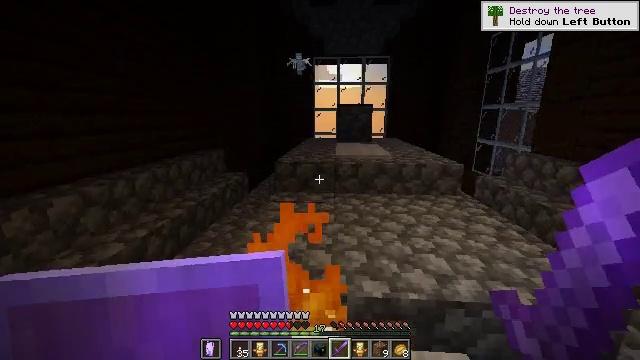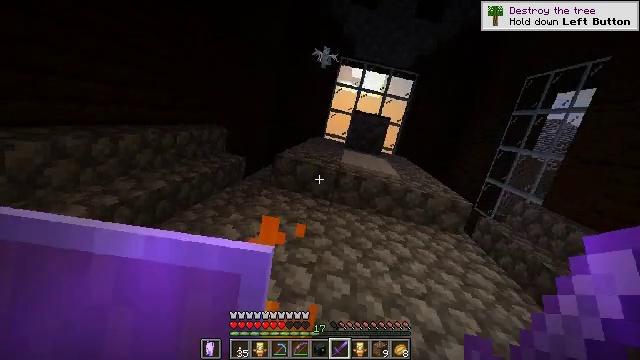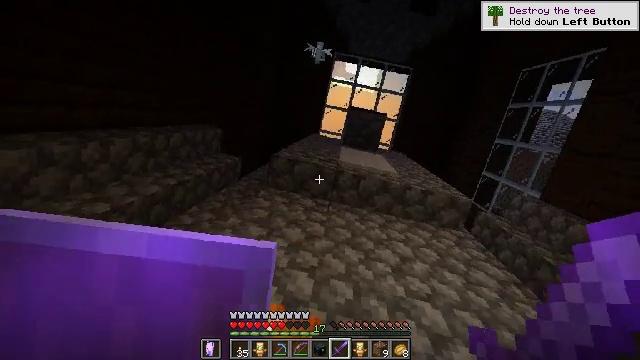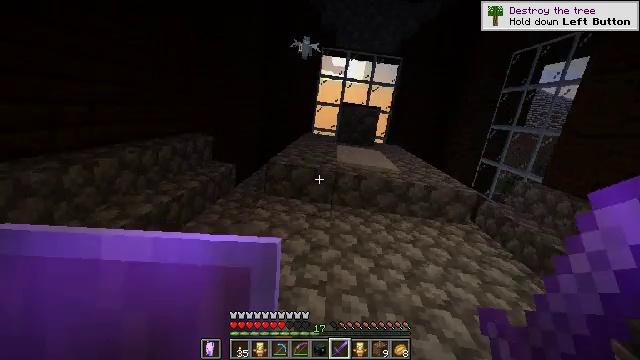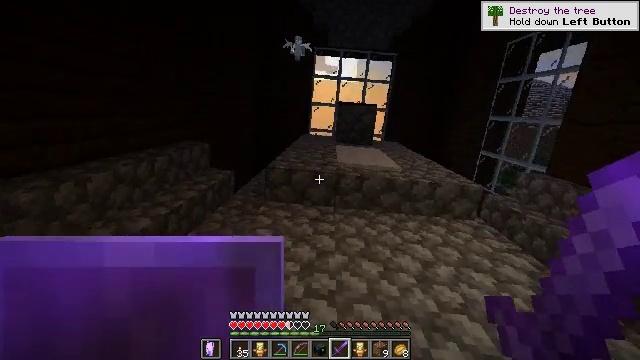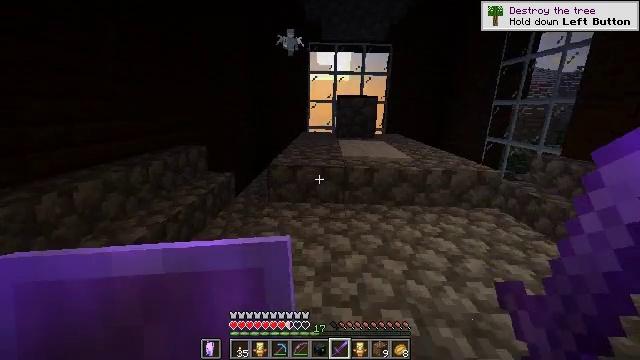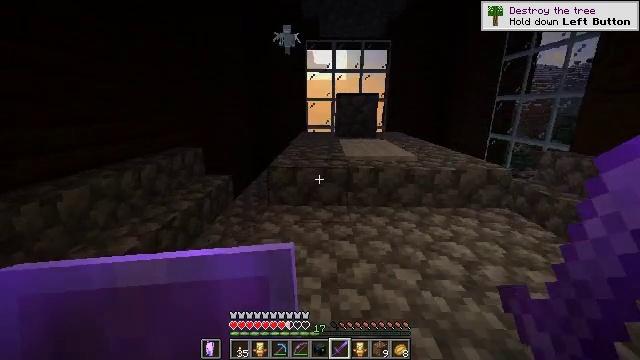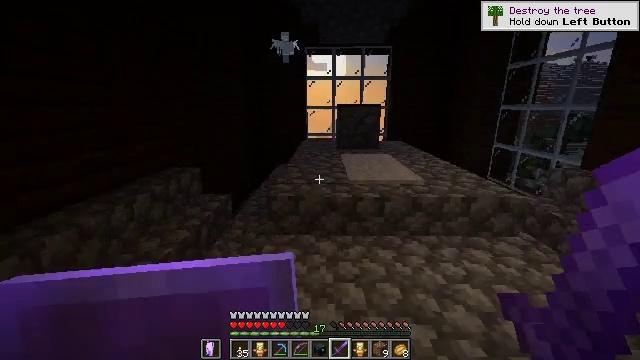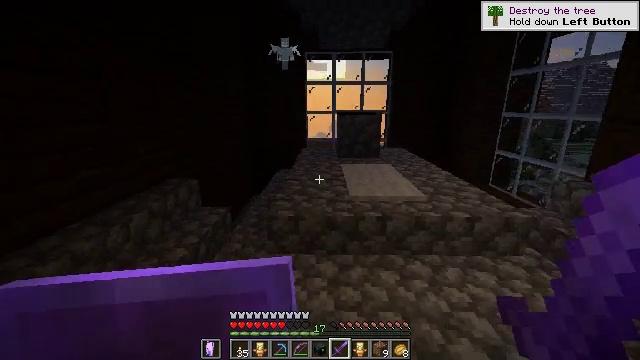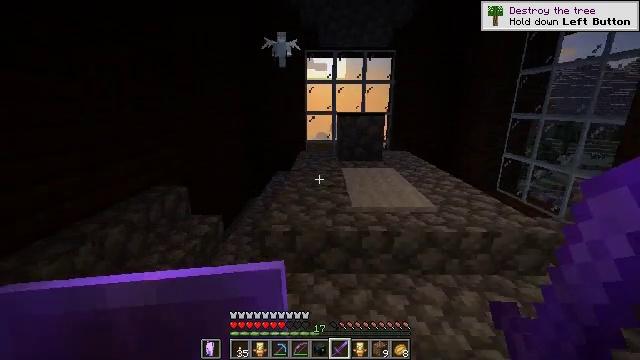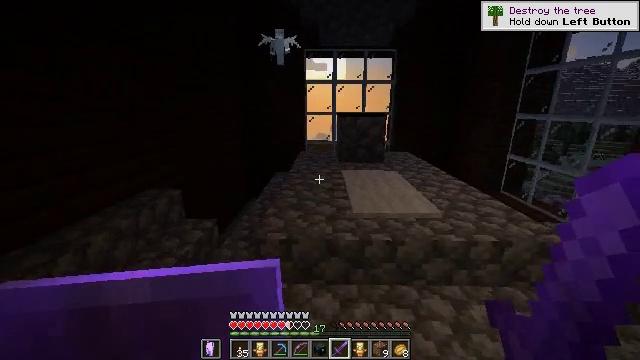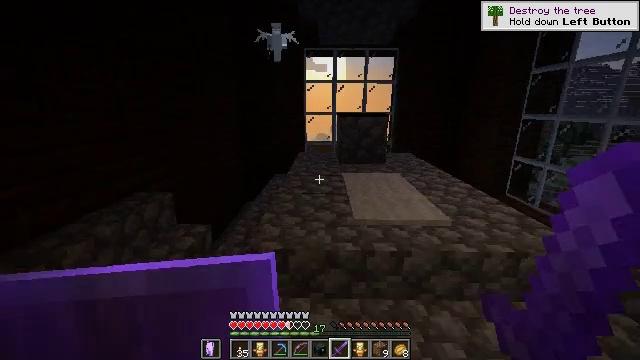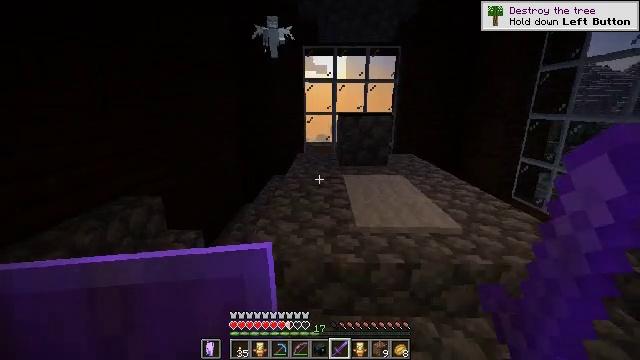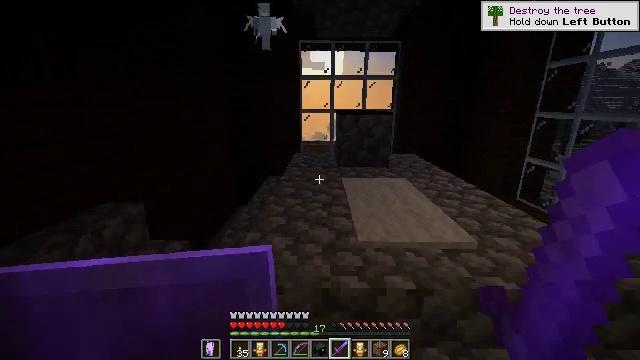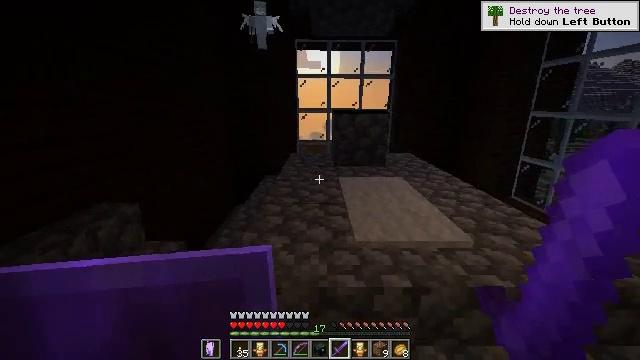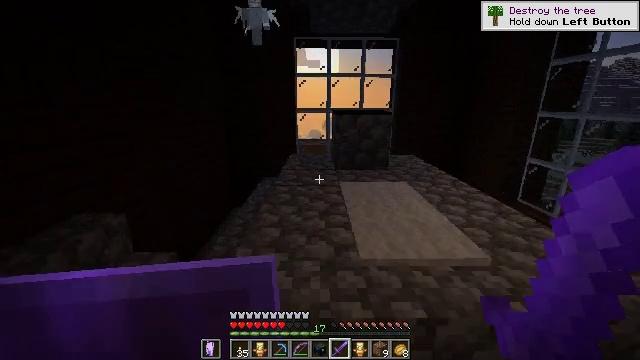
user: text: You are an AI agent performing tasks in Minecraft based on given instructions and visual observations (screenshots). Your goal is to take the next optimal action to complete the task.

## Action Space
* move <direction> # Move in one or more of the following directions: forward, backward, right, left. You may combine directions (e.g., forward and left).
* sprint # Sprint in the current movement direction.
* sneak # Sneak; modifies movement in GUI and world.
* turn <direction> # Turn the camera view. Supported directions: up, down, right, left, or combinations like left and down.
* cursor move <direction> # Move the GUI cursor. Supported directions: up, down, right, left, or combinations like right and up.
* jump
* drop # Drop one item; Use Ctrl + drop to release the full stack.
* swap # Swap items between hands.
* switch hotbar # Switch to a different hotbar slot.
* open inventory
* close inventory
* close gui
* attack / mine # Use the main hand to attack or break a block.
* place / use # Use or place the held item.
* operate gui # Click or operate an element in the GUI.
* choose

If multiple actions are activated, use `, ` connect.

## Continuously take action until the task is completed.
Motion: motion action
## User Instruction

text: Mine the white carpet.
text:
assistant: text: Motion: move forward
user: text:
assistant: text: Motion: move forward, turn right
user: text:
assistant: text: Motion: move forward, turn right
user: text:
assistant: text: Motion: move forward
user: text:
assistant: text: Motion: move forward
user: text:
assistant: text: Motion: move forward
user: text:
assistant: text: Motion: move forward
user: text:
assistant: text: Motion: move forward
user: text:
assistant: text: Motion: move forward
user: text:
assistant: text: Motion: move forward
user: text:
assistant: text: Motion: move forward
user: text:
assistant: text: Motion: move forward
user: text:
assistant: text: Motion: move forward
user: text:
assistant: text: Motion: move forward
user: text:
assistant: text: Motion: move forward
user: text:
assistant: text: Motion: move forward
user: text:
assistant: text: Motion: move forward
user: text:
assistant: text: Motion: move forward
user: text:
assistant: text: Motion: move forward
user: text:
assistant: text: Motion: move forward, turn left and down
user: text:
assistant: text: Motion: move forward, turn left and down
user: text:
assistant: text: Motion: move forward
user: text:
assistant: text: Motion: move forward
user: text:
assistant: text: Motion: move forward
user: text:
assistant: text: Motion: move forward
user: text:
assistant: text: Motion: move forward
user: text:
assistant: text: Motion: move forward
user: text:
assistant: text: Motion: move forward
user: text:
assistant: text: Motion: no_op
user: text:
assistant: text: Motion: turn left and up